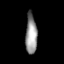
Tissue: prostate
Cell type: Epithelial cells
Senescence score: 0.162
Nuclear area (px): 456
Mean DAPI intensity: 147.93